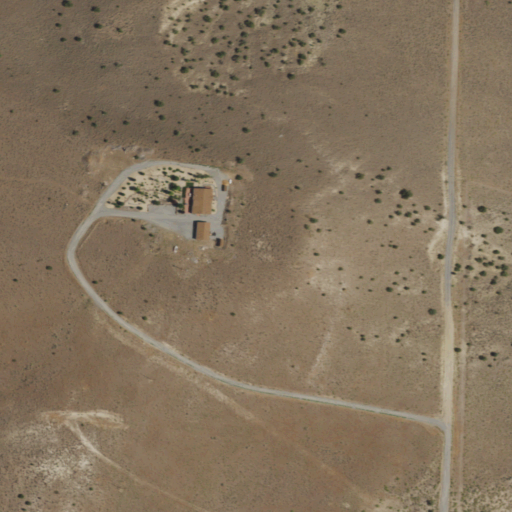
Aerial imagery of mountain in Nevada named Sugar Loaf containing shrub, grassland, and medium intensity development